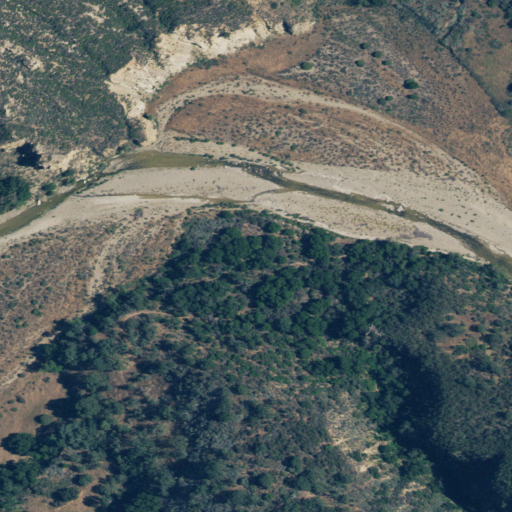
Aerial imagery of valley in California named Bald Mountain Canyon containing shrub, grassland, open development, herbaceous wetlands, low intensity development, mixed forest, medium intensity development, and evergreen forest